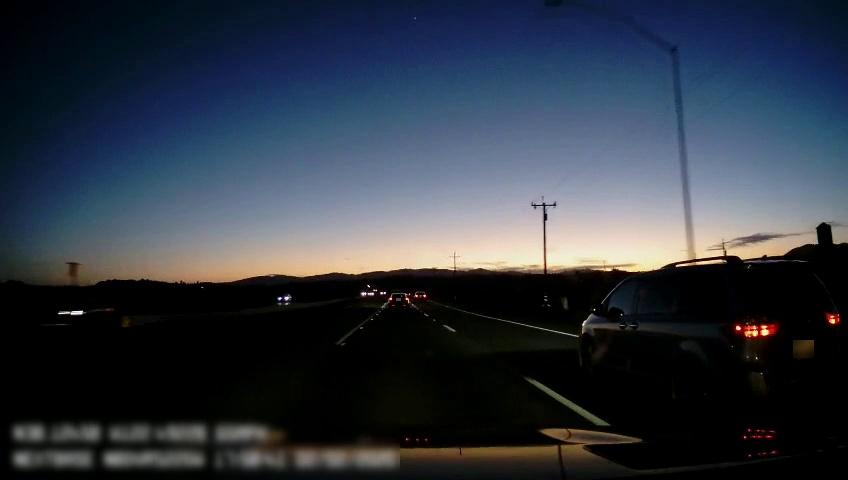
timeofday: Dusk/Dawn/Twilight
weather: Sunny
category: Drivable Space
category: Vehicles | Car
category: Vehicles | Car
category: Vehicles | SUV
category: Vehicles | SUV
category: Vehicles | SUV
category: Lanes | Current Lane
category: Lanes | Current Lane
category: Lanes | Current Lane